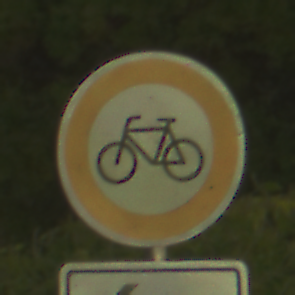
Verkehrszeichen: VerbotRadverkehr
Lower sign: RichtungsangabeDurchPfeile2
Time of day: Night
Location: Outdoor (Urban)
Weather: PartlyCloudy
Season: NotSpecified
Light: Artificial